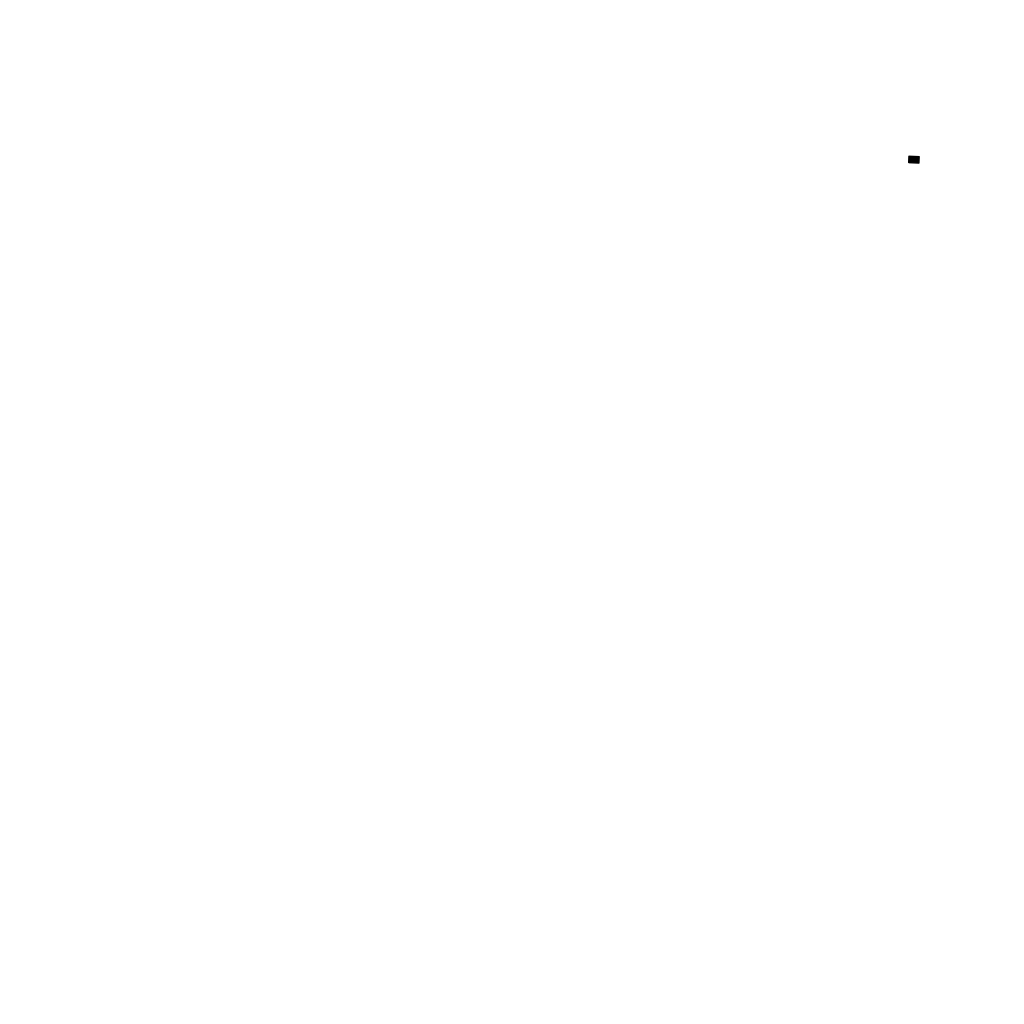
Tags: overhead vector_map, recreation, individual_rise, density_2, Building, 1.0 km²